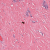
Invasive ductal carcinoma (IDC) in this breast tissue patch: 1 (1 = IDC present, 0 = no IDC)